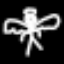
Label: angel